Interaction volume radius: 5 \u00c5
Interaction volume height: 10 \u00c5
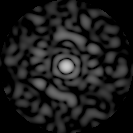
Disorder parameter: 0.8571